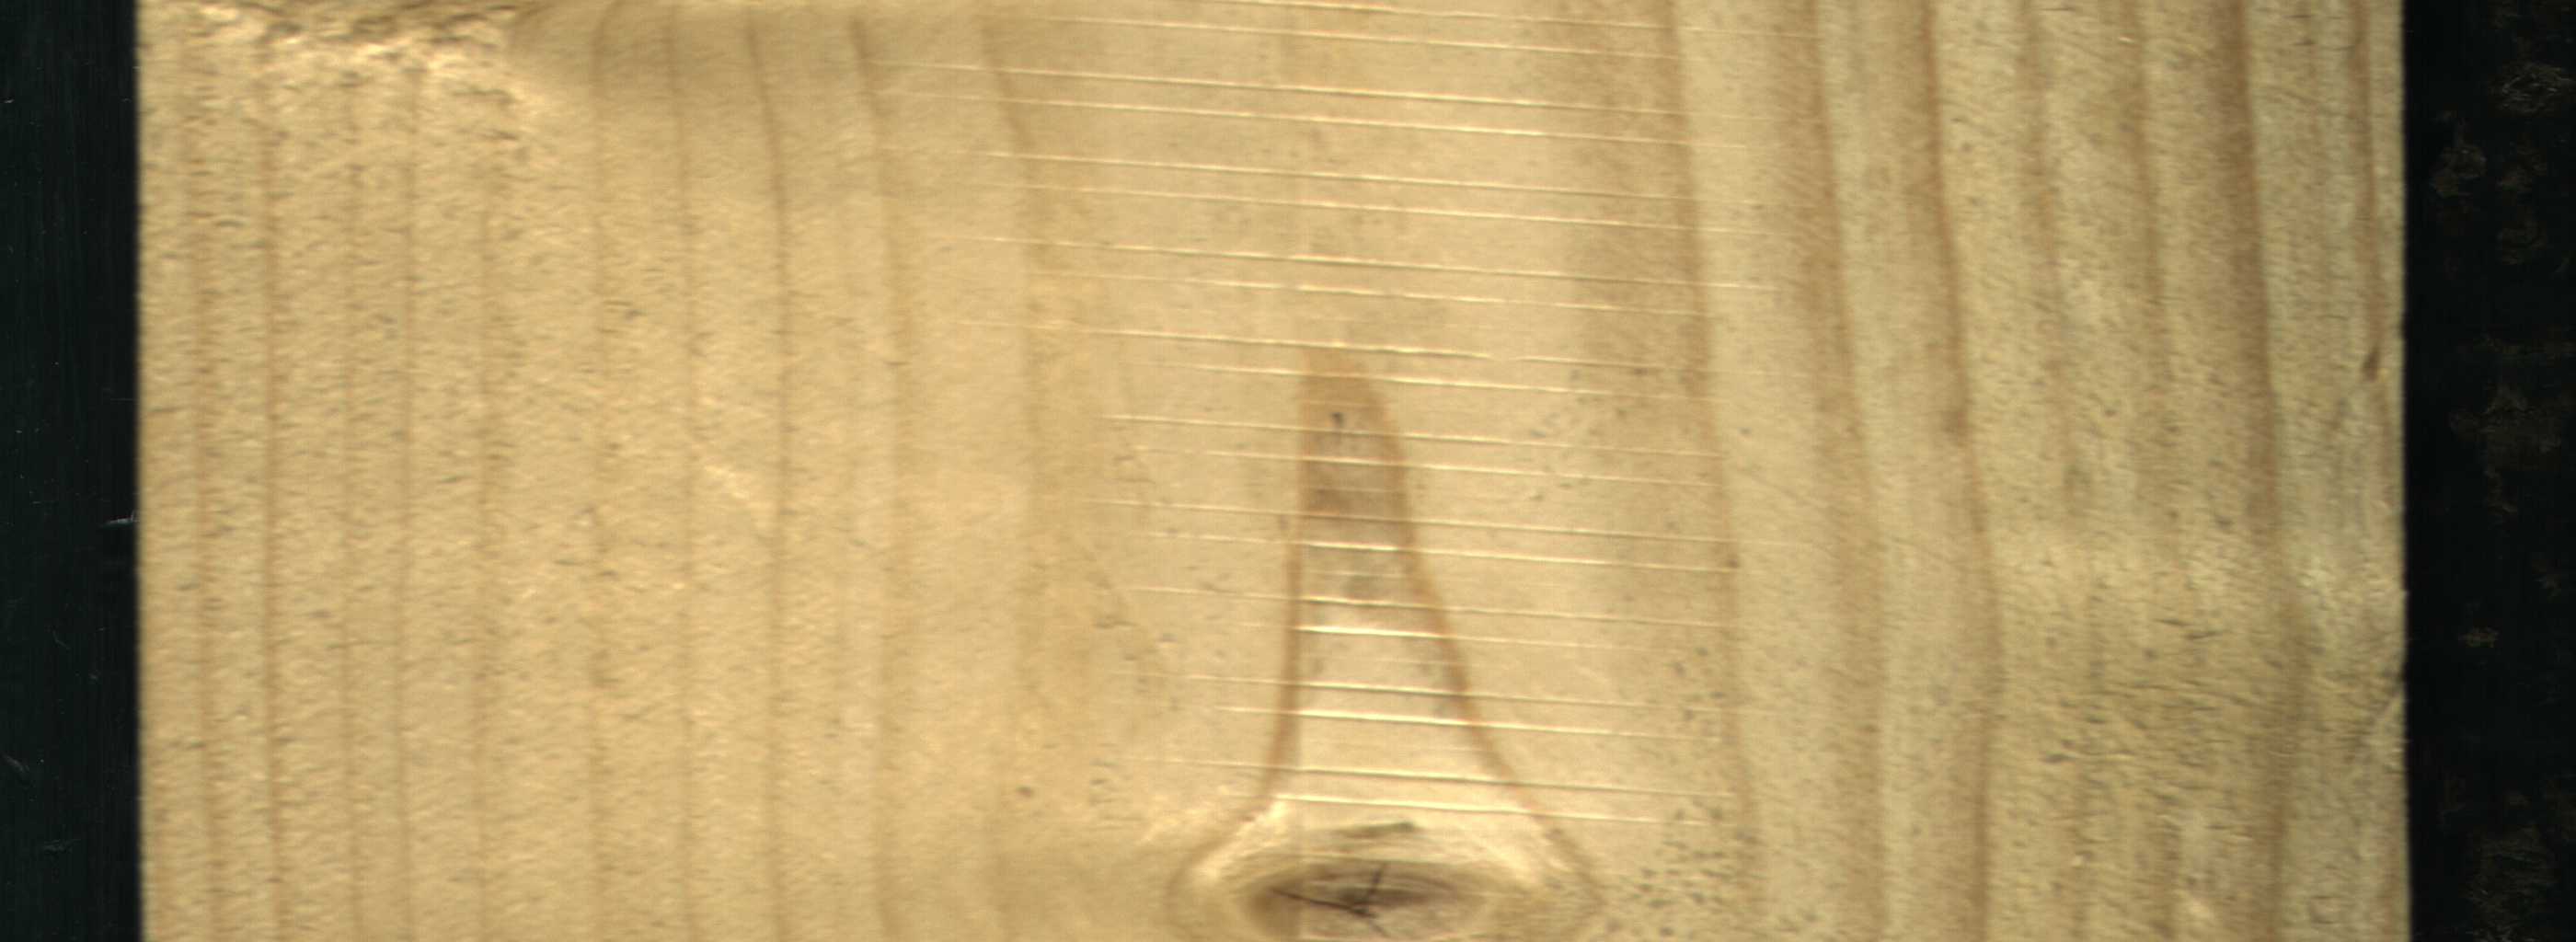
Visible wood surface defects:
Live_Knot